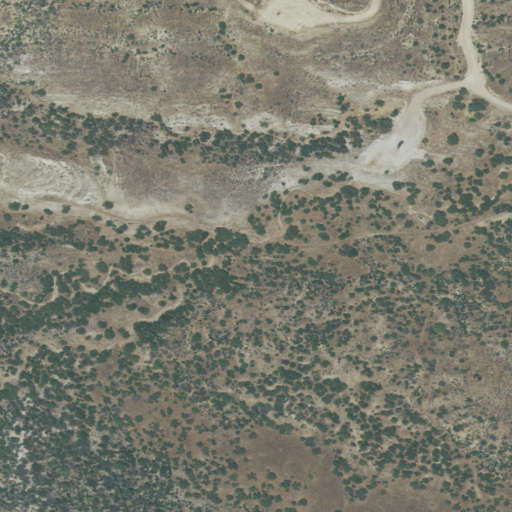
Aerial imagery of valley in California named Angle Canyon containing shrub, grassland, and open development